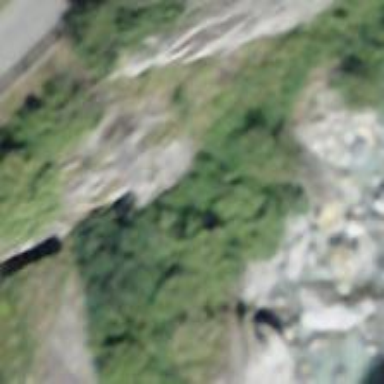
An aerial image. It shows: Cliff in nature.